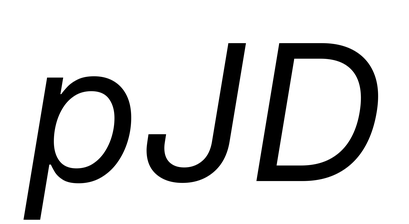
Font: Inter-Italic_Italic